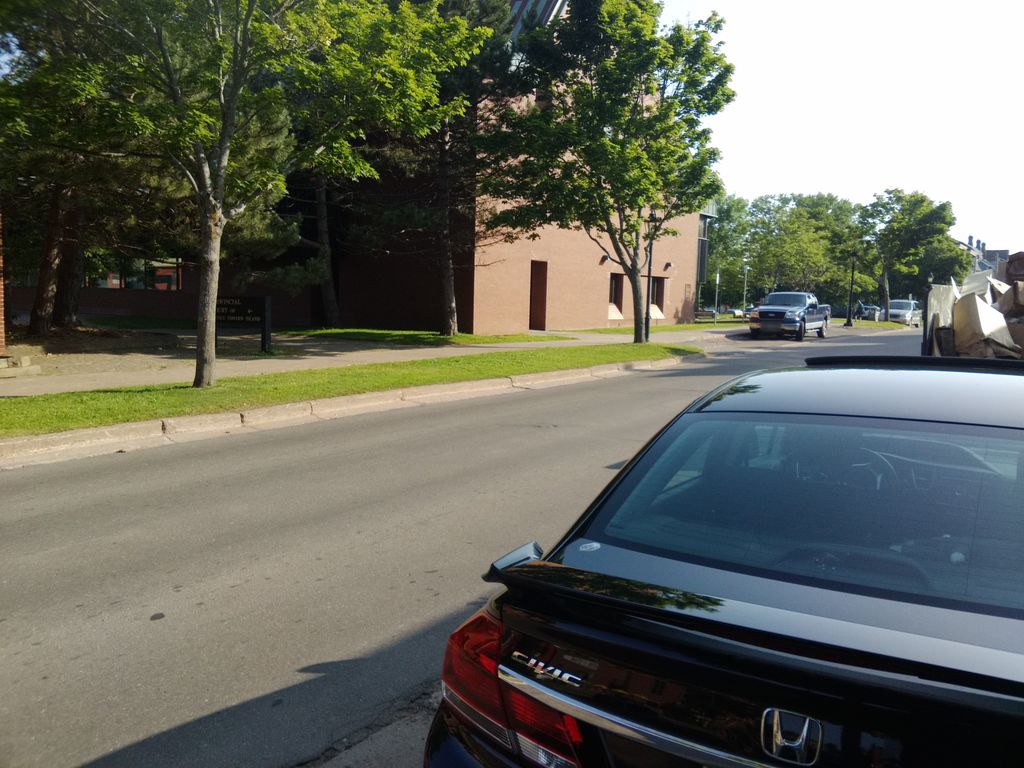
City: charlottetown